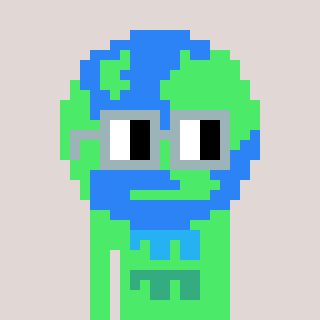
a pixel art character with square dark gray glasses, a earth-shaped head and a teal-colored body on a warm background